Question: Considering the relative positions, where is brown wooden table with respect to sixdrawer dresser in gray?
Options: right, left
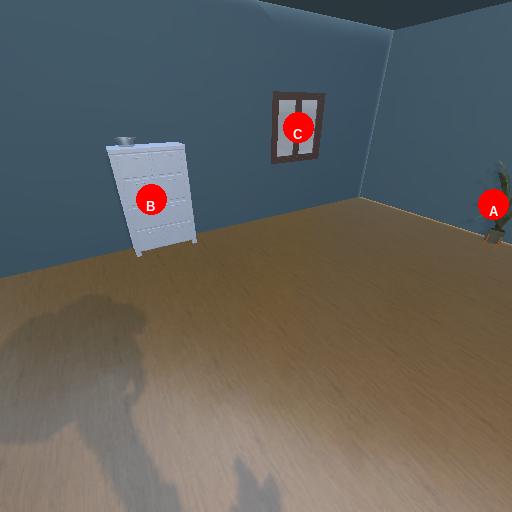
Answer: right